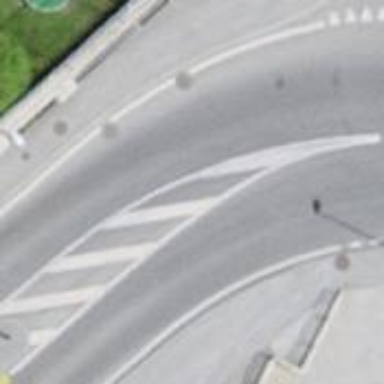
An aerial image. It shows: Secondary road with asphalt surface.